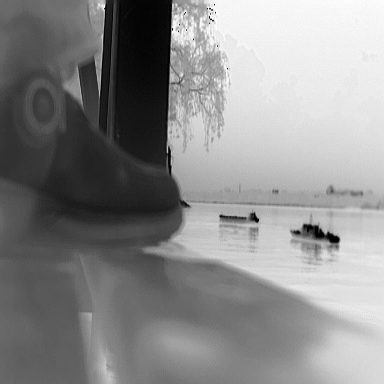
There are two objects shown in the infrared image, including a warship, and a liner.